Question: If you create a JMenuBar for a JFrame in the <URL>, this JMenuBar has an application menu with menu items , , , and so on as pictured below.

You get to this menu by clicking on the little Java coffee cup in the upper left-hand corner.
Is there a way to create a JMenuBar without access to this application menu?
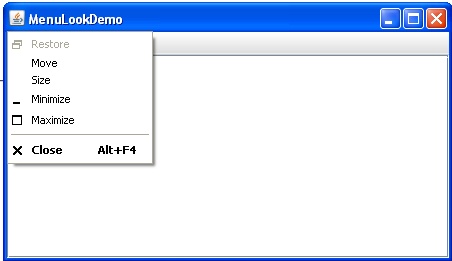
Answer: - 'Top-Level Containers' came from Native OS, where all 'Containers' have got the same decorations and 'ToolBar' with 'Buttons', with identical behaviour, - AFAIK not possible as I know, without implementing <URL>, e.g some 'Substance' themes have got own customized 'ToolBar'
or
- 'JFrame / JDialog''ToolBar''Buttons'